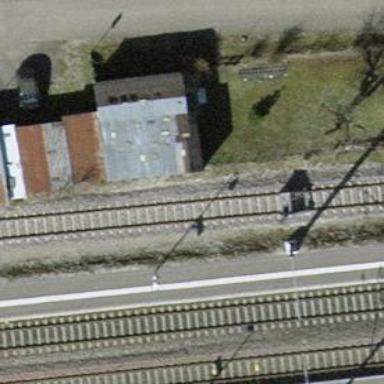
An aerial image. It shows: Railway buffer stop.